Question: I have a GUI that consists of a number of sliders, and instead of updating the sliders manually when the underlying data changes, I'd like to store the data in a subclass of QAbstractListModel and have the slider positions update automatically. My subclass looks like this:
'''
from PyQt4 import QtCore
class myDataModel(QtCore.QAbstractListModel):
def __init__(self, initData, parent=None):
super(myDataModel, self).__init__(parent)
self.__data = initData
def data(self, index, role=QtCore.Qt.DisplayRole):
if not index.isValid():
return None
if index.row() > len(self.__data):
return None
if role == QtCore.Qt.DisplayRole or role == QtCore.Qt.EditRole:
return self.__data[index.row()]
return None
def rowCount(self, parent=QtCore.QModelIndex()):
return len(self.__data)
def setData(self, index, value, role=QtCore.Qt.EditRole):
if not index.isValid() or role != QtCore.Qt.EditRole:
return False
self.__data[index.row()] = value
self.dataChanged.emit(index, index)
return True
'''
How can I connect this model to the sliders in my GUI so that when the data in the model is changed, the sliders change, and vice versa?
Edit: Here is a mockup of the basic interface I have been working on:

Edit: I still haven't been able to get this to work. Here is my model class:
'''
class dataModel(QtCore.QAbstractListModel):
def __init__(self, initData, parent=None):
super(dataModel, self).__init__(parent)
self.__data = initData
def data(self, index, role=QtCore.Qt.DisplayRole):
if not index.isValid():
return None
if index.row() > len(self.__data):
return None
if role == QtCore.Qt.DisplayRole or role == QtCore.Qt.EditRole:
return self.__data[index.row()]
return None
def rowCount(self, parent=QtCore.QModelIndex()):
return len(self.__data)
def setData(self, index, value, role=QtCore.Qt.EditRole):
if not index.isValid() or role != QtCore.Qt.EditRole:
return False
self.__data[index.row()] = value
self.dataChanged.emit(index, index)
return True
'''
Here is the Delegate class:
'''
class sliderDelegate(QtGui.QItemDelegate):
'''
classdocs
'''
def __init__(self, parent=None):
'''
Constructor
'''
super(sliderDelegate, self).__init__(parent)
def setEditorData(self, editor, index):
editor.setValue(index.model().data(index, QtCore.Qt.EditRole))
def setModelData(self, editor, model, index):
model.setData(index, editor.value(), QtCore.Qt.EditRole)
'''
And here is the setup code:
'''
self._model = dataModel([0 for i in xrange(20)])
self._parameterMapper = QtGui.QDataWidgetMapper(mainWindowInstance)
self._parameterMapper.setModel(self._model)
self._parameterMapper.setItemDelegate(sliderDelegate(mainWindowInstance))
self._parameterMapper.addMapping(self._mainWindowInstance.ui.mySlider, 0)
self._parameterMapper.toFirst()
'''
Unfortunately I get the following error when toFirst() is called:
'''
editor.setValue(index.model().data(index, QtCore.Qt.EditRole))
AttributeError: 'NoneType' object has no attribute 'data'
'''
Any help would be appreciated.
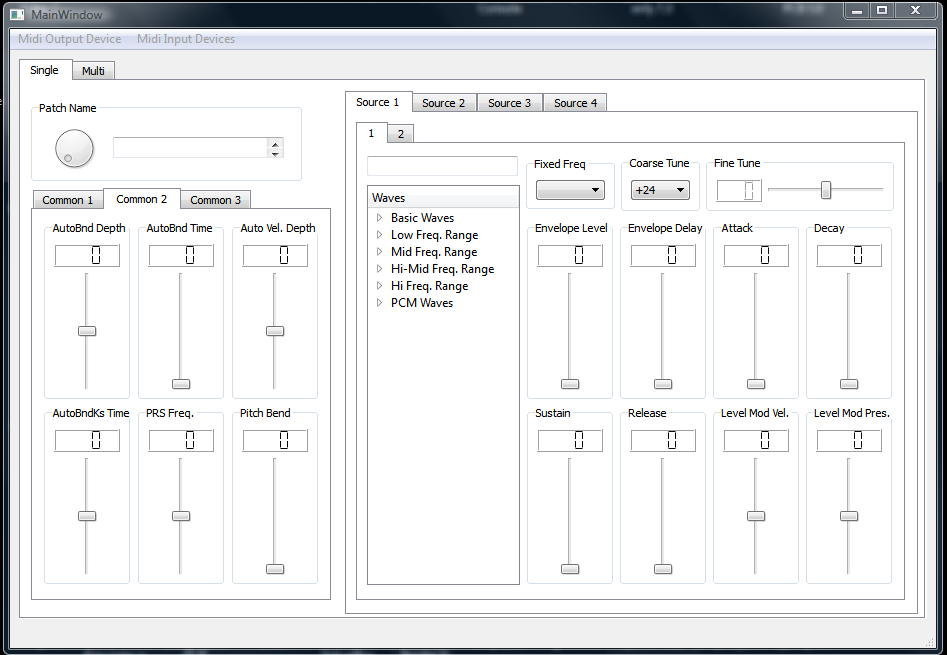
Answer: So I haven't used QDataWidgetMapper. It does look interesting, but looks more useful for when you want to have multiple widgets updated to a particular row in a model (and be able to switch between rows easily), rather than each row of a model corresponding to the value of a widget (which I think is what you are after).
So this is my rather rough implementation. Hopefully you'll be able to extend it to your application (might need a bit more error checking added, and maybe the ability to link multiple sliders to a single model row, and possibly then extending to other types of widgets)
When you drag the slider, the model is updated to the sliders new value. I've also added a text box where you can type in a number, and click the button, which will set the model to a specific value. You will notice the slider will update to this value!
'''
import sys
from PyQt4 import QtGui
from PyQt4 import QtCore
class MainWindow(QtGui.QWidget):
def __init__(self):
super(MainWindow, self).__init__()
main_layout = QtGui.QVBoxLayout()
# Create the model
self.model = MyModel()
# Create a slider and link it to the model
self.slider1 = QtGui.QSlider()
self.model.add_slider(self.slider1)
main_layout.addWidget(self.slider1)
# Add a lineEdit and button to force update the model
# Note that the LineEdit is not linked to the model, so won't update with the slider
self.edit = QtGui.QLineEdit()
button = QtGui.QPushButton('update model')
button.clicked.connect(self.on_clicked)
main_layout.addWidget(self.edit)
main_layout.addWidget(button)
self.setLayout(main_layout)
def on_clicked(self):
self.model.update_model(int(self.edit.text()),self.slider1)
class MyModel(QtGui.QStandardItemModel):
def __init__(self,*args,**kwargs):
super(MyModel,self).__init__(*args,**kwargs)
self._slider_list = {}
self.itemChanged.connect(self.on_item_changed)
def add_slider(self,slider):
if slider in self._slider_list:
raise Exception('You cannot link a slider to the model twice')
item = QtGui.QStandardItem(str(slider.value()))
self._slider_list[slider] = item
self.appendRow(item)
slider.valueChanged.connect(lambda value: self.update_model(value,slider))
def update_model(self,value,slider):
if str(value) != self._slider_list[slider].text():
self._slider_list[slider].setText(str(value))
print 'update_model: %d'%value
def on_item_changed(self,item):
slider = self._slider_list.keys()[self._slider_list.values().index(item)]
if slider.value() != int(item.text()):
slider.setValue(int(item.text()))
print 'on_item_changed: %s'%item.text()
app = QtGui.QApplication(sys.argv)
window = MainWindow()
window.show()
sys.exit(app.exec_())
'''
Hope that helps!